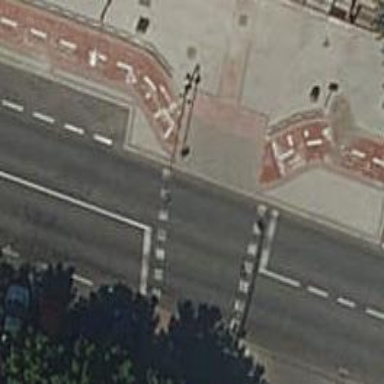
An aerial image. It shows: Sidewalk.